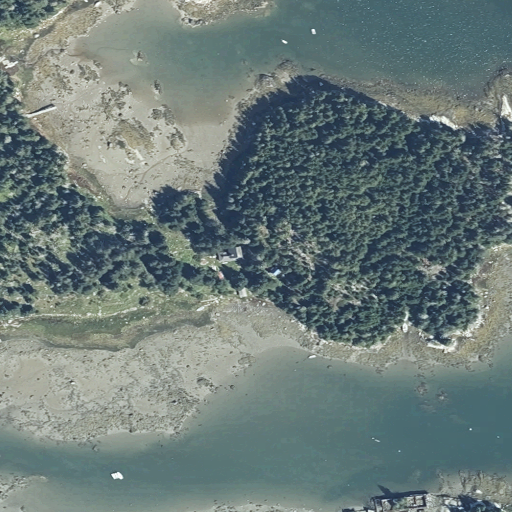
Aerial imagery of island in Maine named Talbot Island containing open water, herbaceous wetlands, evergreen forest, woody wetlands, shrub, and open development